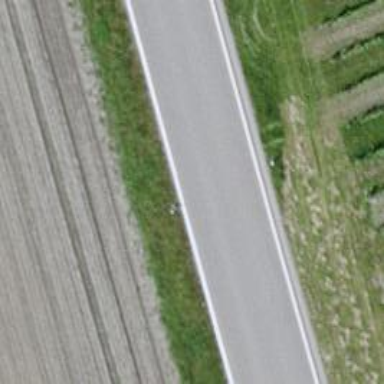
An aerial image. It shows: Tertiary road with asphalt surface.